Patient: sex M, age 62
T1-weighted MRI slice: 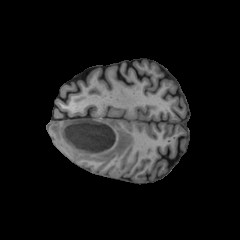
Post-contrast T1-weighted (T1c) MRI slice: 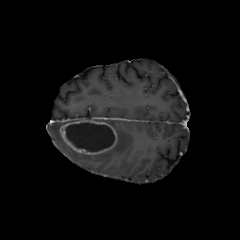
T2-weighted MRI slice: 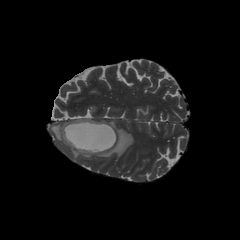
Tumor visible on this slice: yes
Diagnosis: Glioblastoma, IDH-wildtype
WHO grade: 4